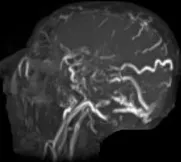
Brain MRI and MRV. The MRV (G,H) indicates a filling defect in the right transverse, left sigmoid, and superior sagittal sinuses.
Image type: radiology (mri)